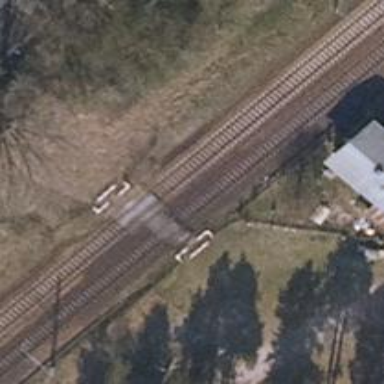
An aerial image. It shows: Uncontrolled level crossing for the railway.